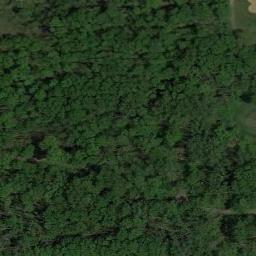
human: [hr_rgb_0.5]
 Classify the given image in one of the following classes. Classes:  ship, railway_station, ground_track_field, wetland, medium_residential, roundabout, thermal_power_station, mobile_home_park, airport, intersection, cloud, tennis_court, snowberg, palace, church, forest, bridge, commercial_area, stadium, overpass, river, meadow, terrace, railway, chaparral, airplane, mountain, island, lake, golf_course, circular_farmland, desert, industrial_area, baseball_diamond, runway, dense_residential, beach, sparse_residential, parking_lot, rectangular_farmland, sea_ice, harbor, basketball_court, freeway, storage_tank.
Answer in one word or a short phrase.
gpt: forest